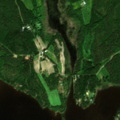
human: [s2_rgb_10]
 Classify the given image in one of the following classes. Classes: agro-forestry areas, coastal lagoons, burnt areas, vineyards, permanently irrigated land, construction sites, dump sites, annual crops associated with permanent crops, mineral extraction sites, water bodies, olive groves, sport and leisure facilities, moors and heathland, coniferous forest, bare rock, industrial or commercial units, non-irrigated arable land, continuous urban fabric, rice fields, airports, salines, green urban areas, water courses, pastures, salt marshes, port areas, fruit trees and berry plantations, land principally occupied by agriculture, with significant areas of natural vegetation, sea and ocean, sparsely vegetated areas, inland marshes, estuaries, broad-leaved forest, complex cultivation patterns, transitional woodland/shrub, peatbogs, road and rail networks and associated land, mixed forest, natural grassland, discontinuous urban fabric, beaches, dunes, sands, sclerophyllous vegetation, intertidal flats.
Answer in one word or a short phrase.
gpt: land principally occupied by agriculture, with significant areas of natural vegetation, mixed forest, inland marshes, water bodies